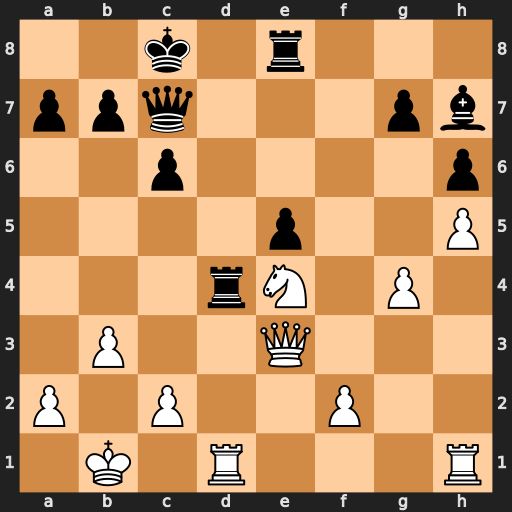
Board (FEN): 2k1r3/ppq3pb/2p4p/4p2P/3rN1P1/1P2Q3/P1P2P2/1K1R3R
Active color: w
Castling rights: -
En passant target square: -
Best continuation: Rxd4 exd4 Nd6+ Qxd6 Qxe8+